Question: I am using Angularjs ng-required for form validation. When I am trying to save with blank form it shows error to fill values. After I close the model and reopen the model form validation notification is not getting cleared.
'Sample'<URL>

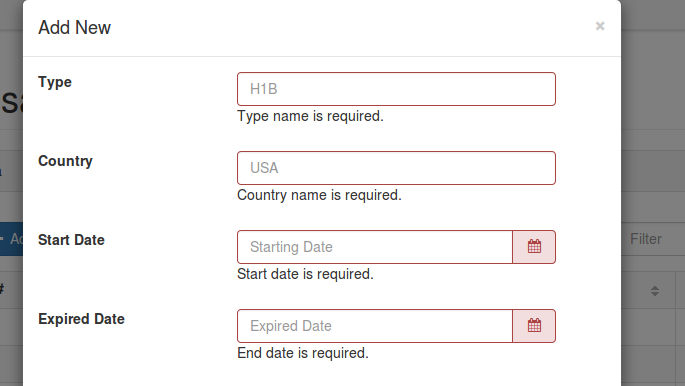
Answer: You need to reset your form on modal's close. You should call a reset function of modal close button. Please see below code and make necessary changes.
In your template please call reset function on ng-click-
'''
ng-click="reset();"
'''
There are many ways to set your form in prestine state, copy your form data in temporary object is one of them. like
'''
$scope.mainForm = angular.copy($scope.new_visa);
'''
And in your controller, please define a reset function with below code.
'''
$scope.reset = function (){
$scope.submitted = false;
$scope.new_visa = angular.copy($scope.mainForm);
$scope.visa_form.$setPristine();
}
'''
'$setPristine' function will set form to presitine state. It is very useful when we reuse our form after submitting or reset. A working <URL> is here to check your complete code.